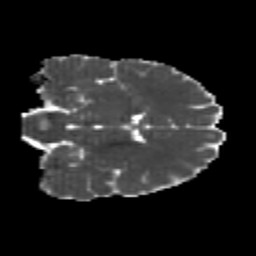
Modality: MD
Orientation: coronal
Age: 23
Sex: male
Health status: healthy
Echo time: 0.074 s